Question: I want to show only the photo without the label which show the word Image and the line as showing in the photo
i use group tag to make the screen two sides and i want only the photo in the left side without the label of it which is appear by default in group
Is there ant ideas ?

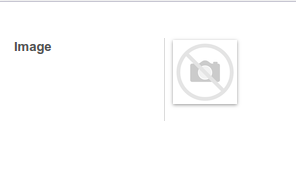
Answer: Add the attribute 'nolabel="1"' to your image field element
'''
<field name="field_name" nolabel="1" />
'''